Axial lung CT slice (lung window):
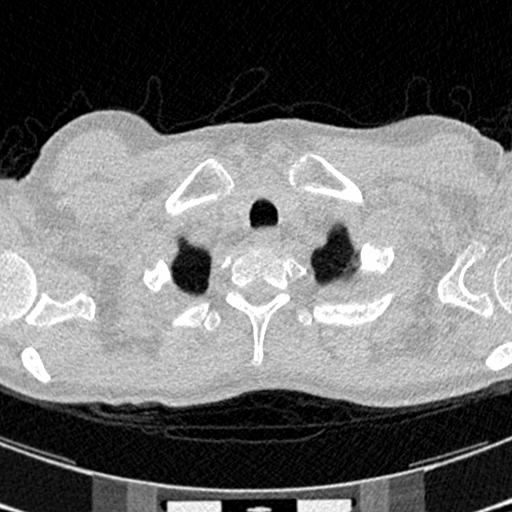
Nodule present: no